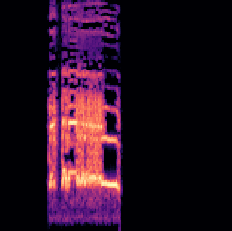
Sound class: Rooster